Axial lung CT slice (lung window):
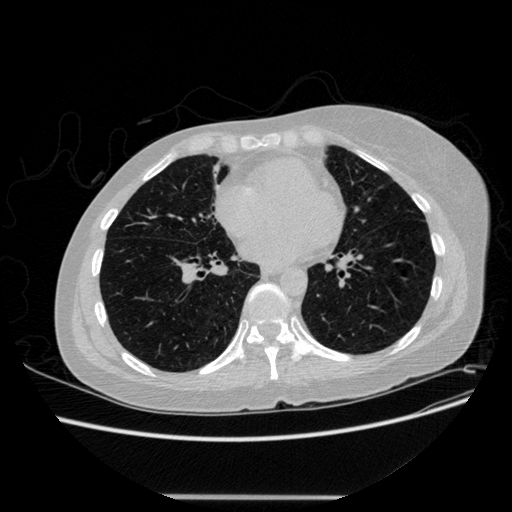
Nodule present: no